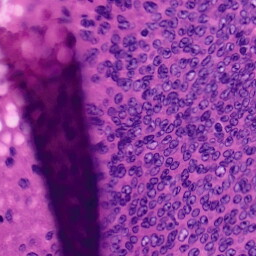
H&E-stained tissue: Colon